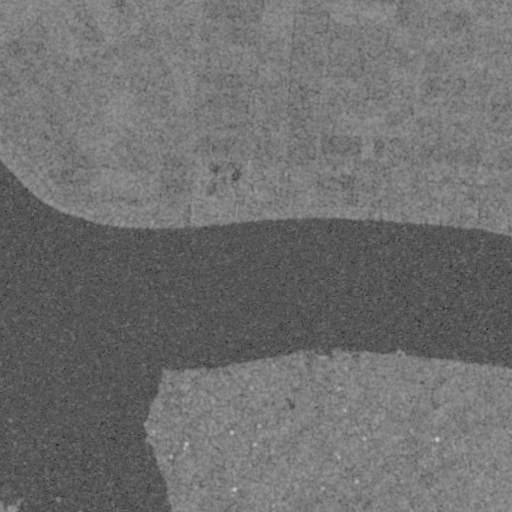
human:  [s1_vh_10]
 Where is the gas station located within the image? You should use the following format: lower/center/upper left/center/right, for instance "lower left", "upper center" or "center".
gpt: The gas station is located in the lower center of the image.
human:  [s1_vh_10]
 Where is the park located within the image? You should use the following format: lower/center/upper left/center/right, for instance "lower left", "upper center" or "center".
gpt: The park is located in the lower right of the image.
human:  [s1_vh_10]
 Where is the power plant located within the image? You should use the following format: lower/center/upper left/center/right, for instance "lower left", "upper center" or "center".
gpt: There is no power plant in the image.

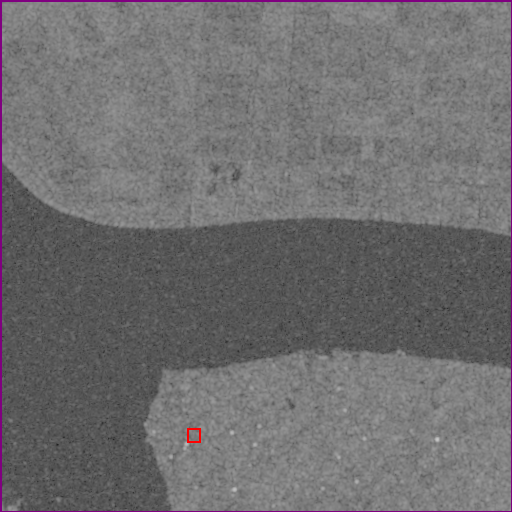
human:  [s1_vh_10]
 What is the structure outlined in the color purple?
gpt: The structure outlined in purple is a crop field.
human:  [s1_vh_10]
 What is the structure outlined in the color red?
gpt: The structure outlined in red is a park.
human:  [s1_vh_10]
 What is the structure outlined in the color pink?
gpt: There is no pink outline.